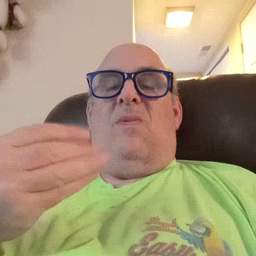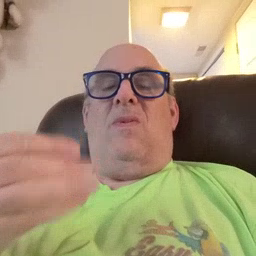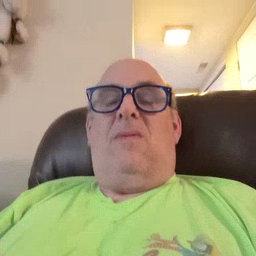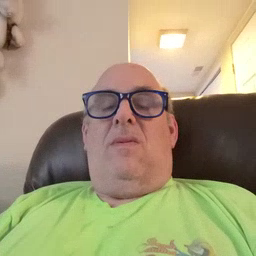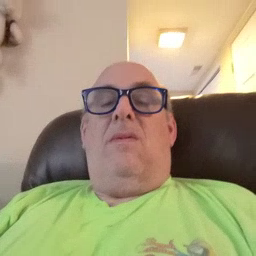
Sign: wet